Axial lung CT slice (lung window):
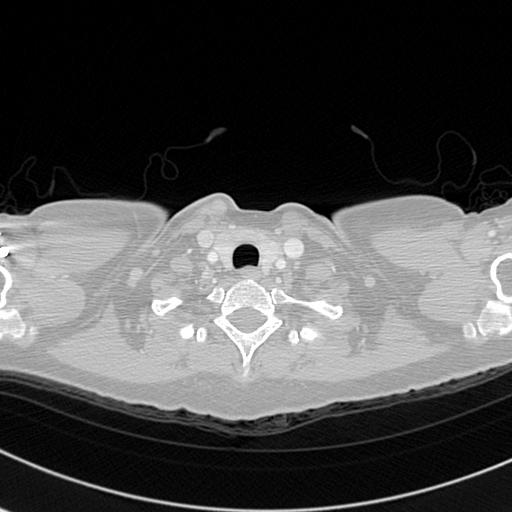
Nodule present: no